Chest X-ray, AP view. Patient: 55 years old, sex F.
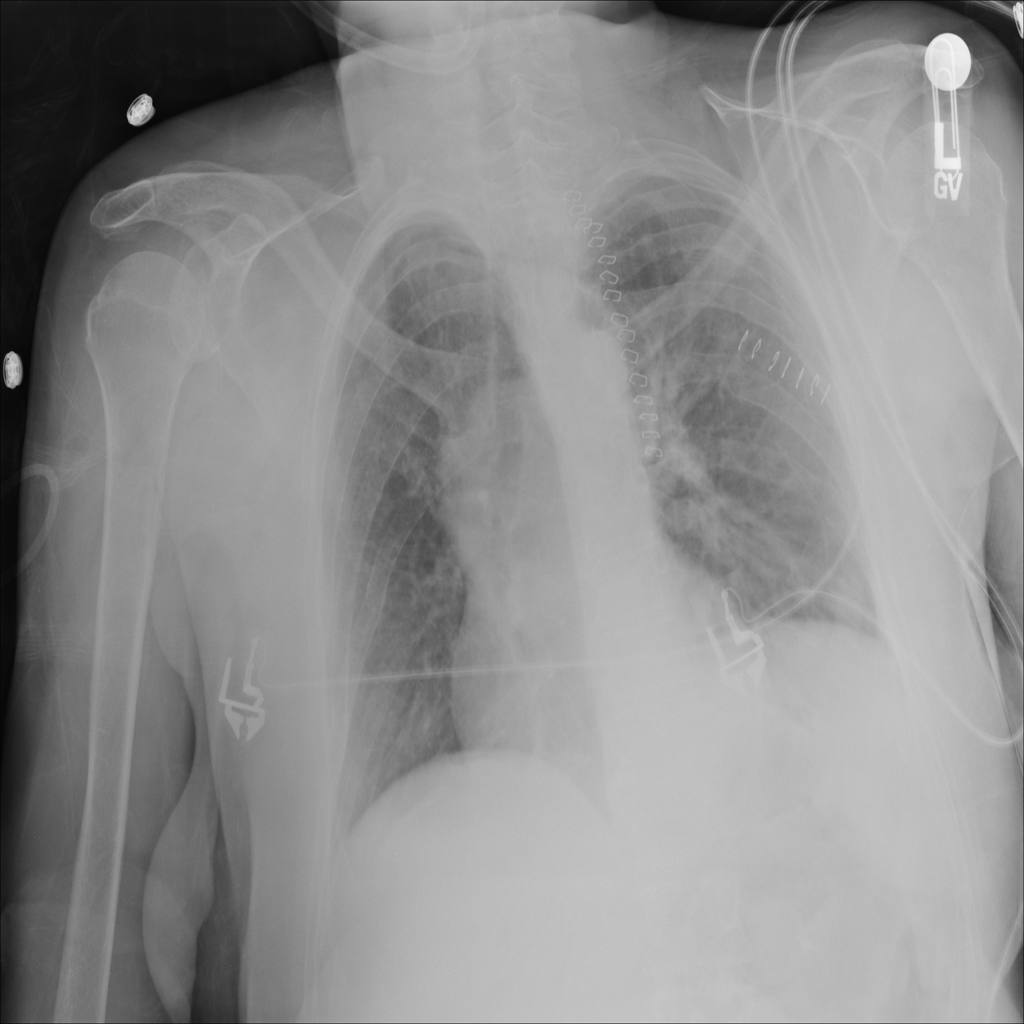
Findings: No Finding